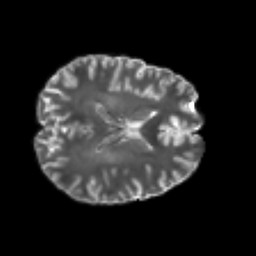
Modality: T2w
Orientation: axial
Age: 23
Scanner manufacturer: philips
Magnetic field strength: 3 T
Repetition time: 8.6 s
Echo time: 0.127 s